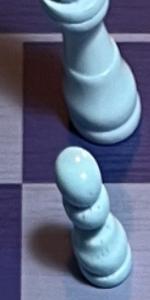
Label: Pawn_White